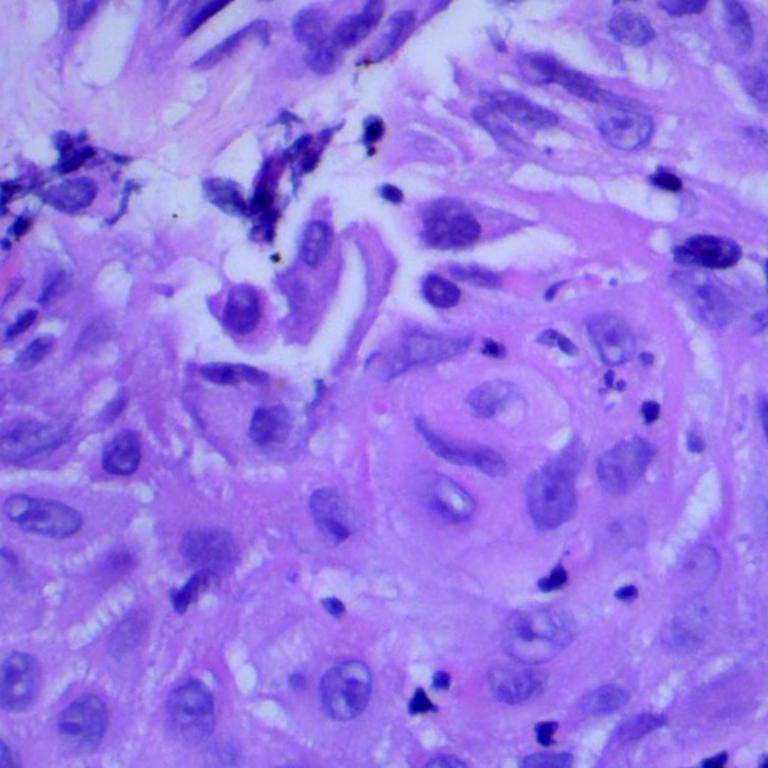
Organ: lung
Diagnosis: squamous carcinomas